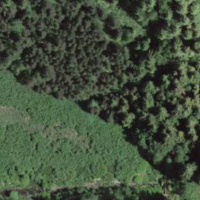
EUNIS habitat code: 43
Species observed at this site:
Helix pomatia